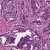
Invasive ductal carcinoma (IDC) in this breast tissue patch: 1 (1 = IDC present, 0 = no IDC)